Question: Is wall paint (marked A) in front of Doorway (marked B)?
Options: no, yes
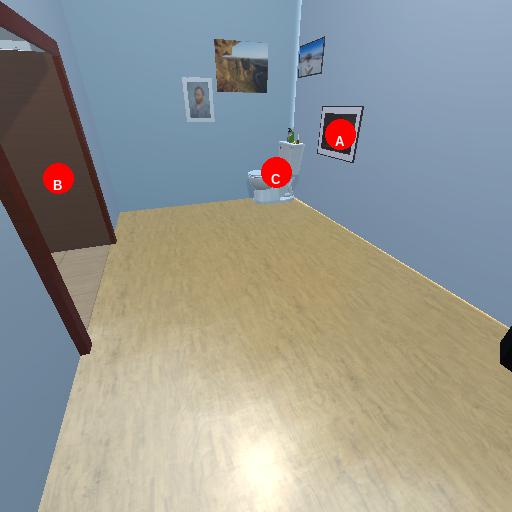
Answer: no